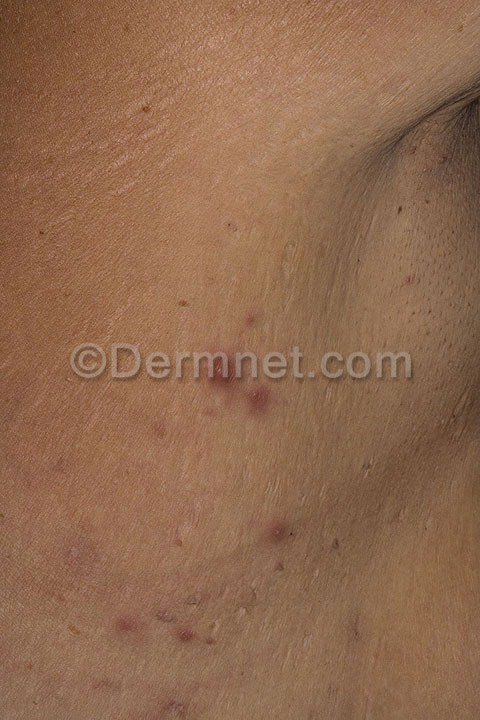
Disease: Acne and Rosacea Photos